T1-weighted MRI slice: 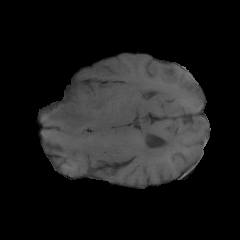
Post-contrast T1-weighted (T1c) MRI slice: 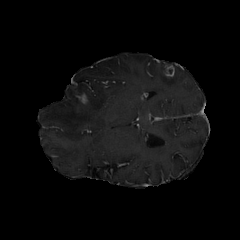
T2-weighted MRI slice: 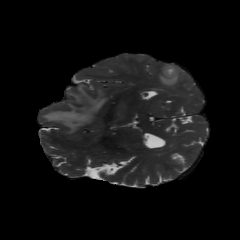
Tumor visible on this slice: yes